Question: I have issue with ProgressDialog. My ProgressDialog is not displayed well in API level 9 or below. It looks like below:

Here What I am doing to display progress dialog.
'''
dialog = new ProgressDialog( mContext );
dialog.setTitle( getResources().getString( R.string.checking_subscription ) );
dialog.setMessage( getResources().getString( R.string.please_wait ) );
dialog.setCanceledOnTouchOutside( false );
dialog.setProgressStyle( ProgressDialog.STYLE_SPINNER );
dialog.show();
'''
What am I missing here?
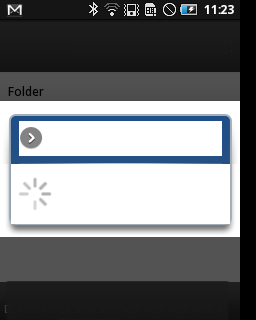
Answer: Title of the 'ProgressDialog' as you added into picture is not as default theme of OS. It seems that you are using custom view for Dialog title.
So make sure that if you are not using custom theme for Dialog. Check at 'APP_DIR/res/values/styles.xml'. Theme for Dialog will be applied for all Views of Dialog family.
So you can remove that theme if you don't want.